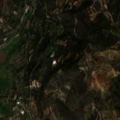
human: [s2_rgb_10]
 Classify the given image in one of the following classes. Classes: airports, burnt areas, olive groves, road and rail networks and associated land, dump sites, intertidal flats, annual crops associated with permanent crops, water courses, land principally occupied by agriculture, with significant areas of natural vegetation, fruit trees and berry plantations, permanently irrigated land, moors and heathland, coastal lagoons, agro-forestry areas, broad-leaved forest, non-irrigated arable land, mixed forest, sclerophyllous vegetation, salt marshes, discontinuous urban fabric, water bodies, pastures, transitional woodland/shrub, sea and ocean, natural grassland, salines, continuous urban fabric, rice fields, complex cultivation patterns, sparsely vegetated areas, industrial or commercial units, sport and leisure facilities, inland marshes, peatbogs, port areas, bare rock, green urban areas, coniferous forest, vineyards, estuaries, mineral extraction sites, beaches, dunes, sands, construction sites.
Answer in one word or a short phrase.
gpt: fruit trees and berry plantations, olive groves, annual crops associated with permanent crops, land principally occupied by agriculture, with significant areas of natural vegetation, sclerophyllous vegetation